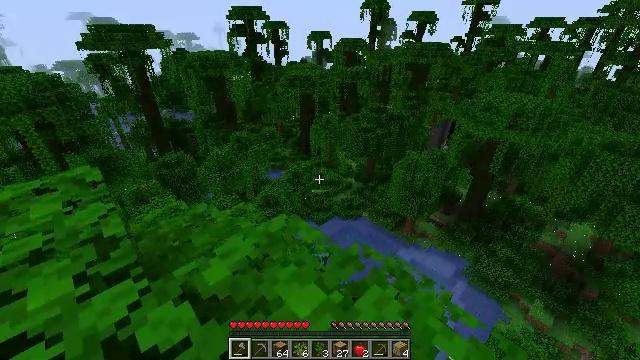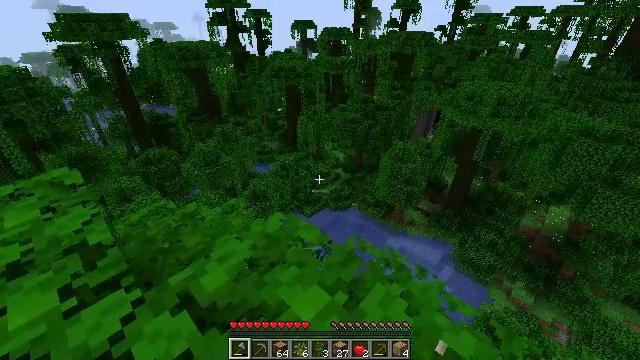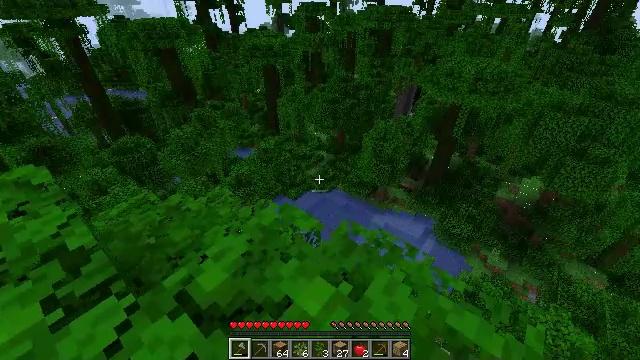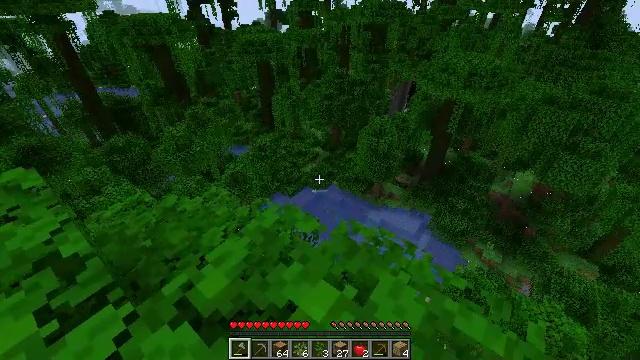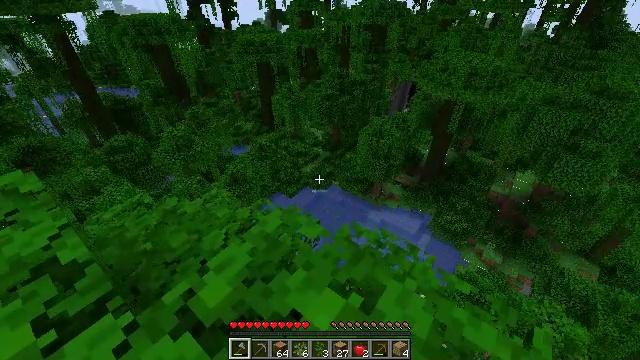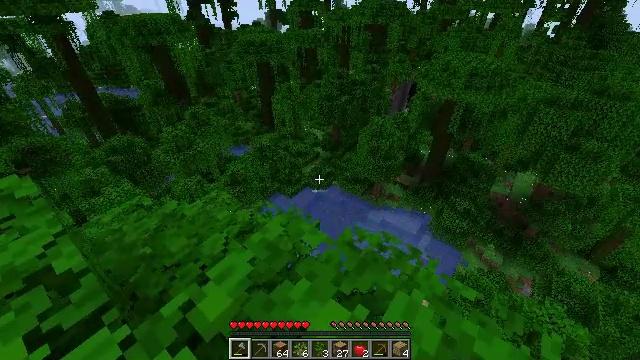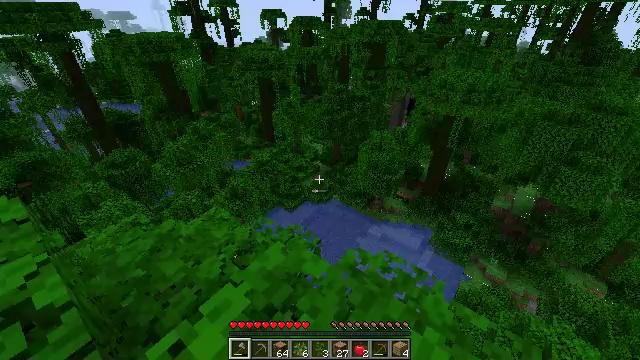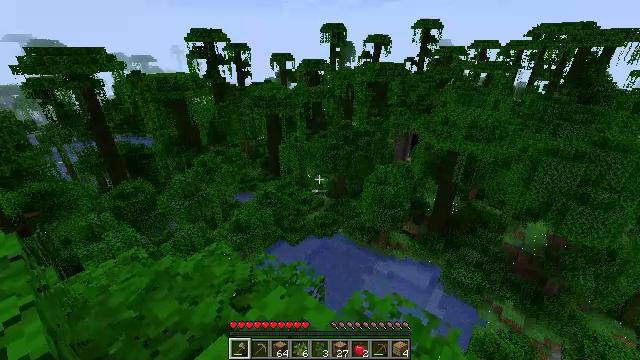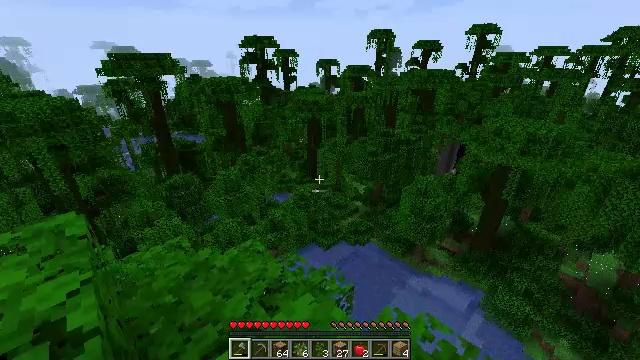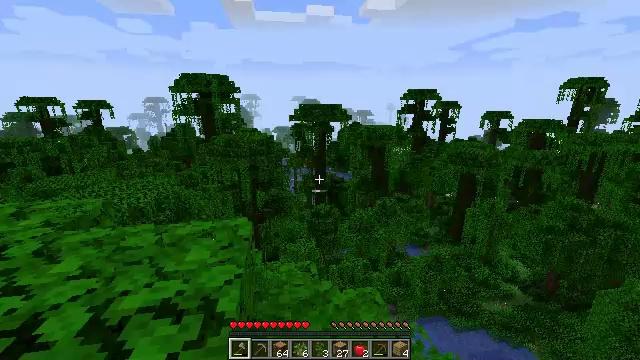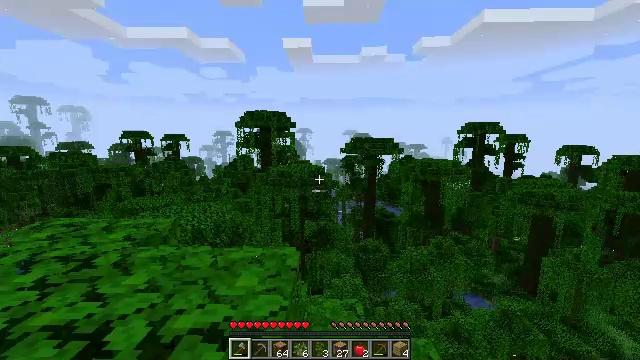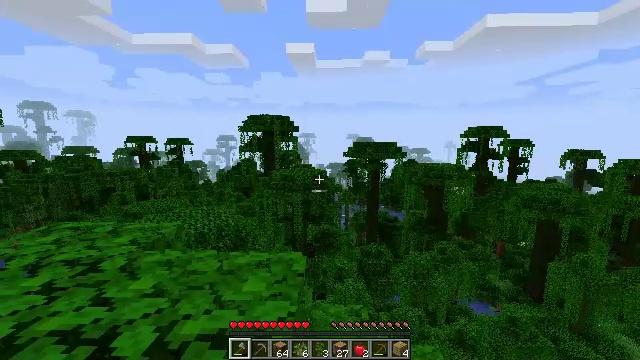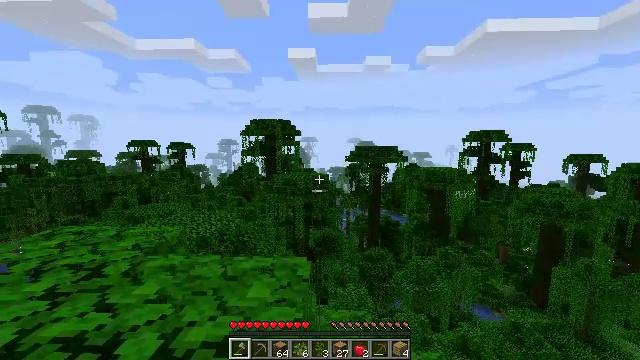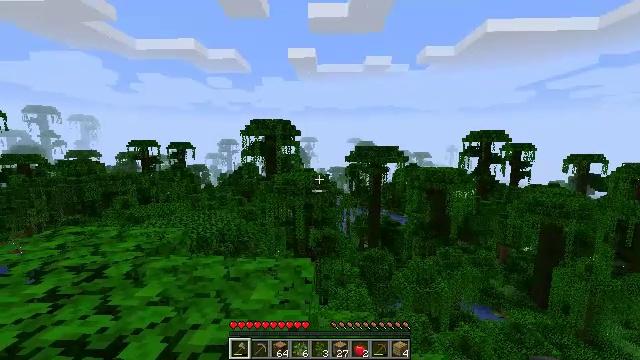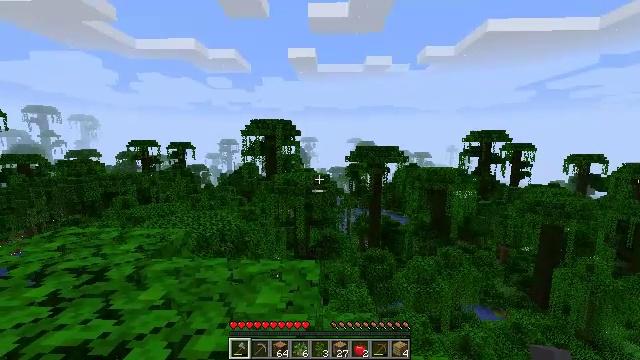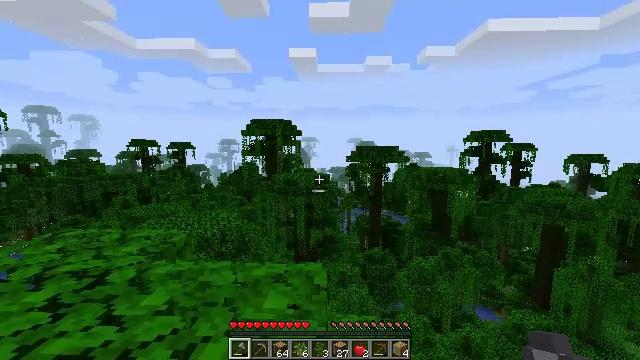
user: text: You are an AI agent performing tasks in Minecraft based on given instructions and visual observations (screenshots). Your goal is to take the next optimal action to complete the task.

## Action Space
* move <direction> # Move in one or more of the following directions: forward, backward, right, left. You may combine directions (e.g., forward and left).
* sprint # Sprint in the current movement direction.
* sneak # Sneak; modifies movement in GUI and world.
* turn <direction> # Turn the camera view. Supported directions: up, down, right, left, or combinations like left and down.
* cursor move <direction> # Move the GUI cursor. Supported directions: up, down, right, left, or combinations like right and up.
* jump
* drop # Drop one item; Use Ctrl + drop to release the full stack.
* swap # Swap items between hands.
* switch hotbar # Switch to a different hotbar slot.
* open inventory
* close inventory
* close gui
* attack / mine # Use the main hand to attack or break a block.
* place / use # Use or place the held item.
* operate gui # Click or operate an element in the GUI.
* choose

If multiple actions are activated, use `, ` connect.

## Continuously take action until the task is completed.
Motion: motion action
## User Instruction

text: Chop down a jungle log from the jungle tree.
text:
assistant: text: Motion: move forward and move left, sneak, turn right and down
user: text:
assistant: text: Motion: move forward and move left, sneak, turn right and down
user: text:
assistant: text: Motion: move forward, sneak, turn right
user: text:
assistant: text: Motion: move forward, sneak
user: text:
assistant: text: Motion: move forward, sneak
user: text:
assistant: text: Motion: move forward, sneak, turn up
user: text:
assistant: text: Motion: move forward, sneak, turn left and up
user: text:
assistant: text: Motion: move forward, sneak, turn left and up
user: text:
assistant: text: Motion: move left, sneak, turn left and up
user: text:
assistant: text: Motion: move left, sneak, turn left and up
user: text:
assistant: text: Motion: move left, sneak
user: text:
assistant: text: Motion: move forward and move left, sneak
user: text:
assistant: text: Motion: move forward and move left, sneak
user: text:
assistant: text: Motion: move forward and move left, sneak
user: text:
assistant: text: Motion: move forward and move left, sneak
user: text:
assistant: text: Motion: move forward and move left, turn left and down
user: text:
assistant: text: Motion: move forward and move left, turn left and down
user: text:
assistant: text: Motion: move forward and move left, turn left and down
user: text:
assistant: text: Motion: move forward and move left, turn left and down
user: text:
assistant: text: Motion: move forward, turn left and down
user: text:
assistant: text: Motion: move forward, turn left and down
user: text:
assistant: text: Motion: move forward, turn left and down
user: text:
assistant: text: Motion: move forward, turn left
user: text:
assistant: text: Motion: move forward, turn left and up
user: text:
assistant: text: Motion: move forward and move right, turn left and up
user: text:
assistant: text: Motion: move forward and move right, turn left and up
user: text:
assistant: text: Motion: turn left and up
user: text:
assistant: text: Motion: no_op
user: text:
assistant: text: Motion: no_op
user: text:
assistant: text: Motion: turn up